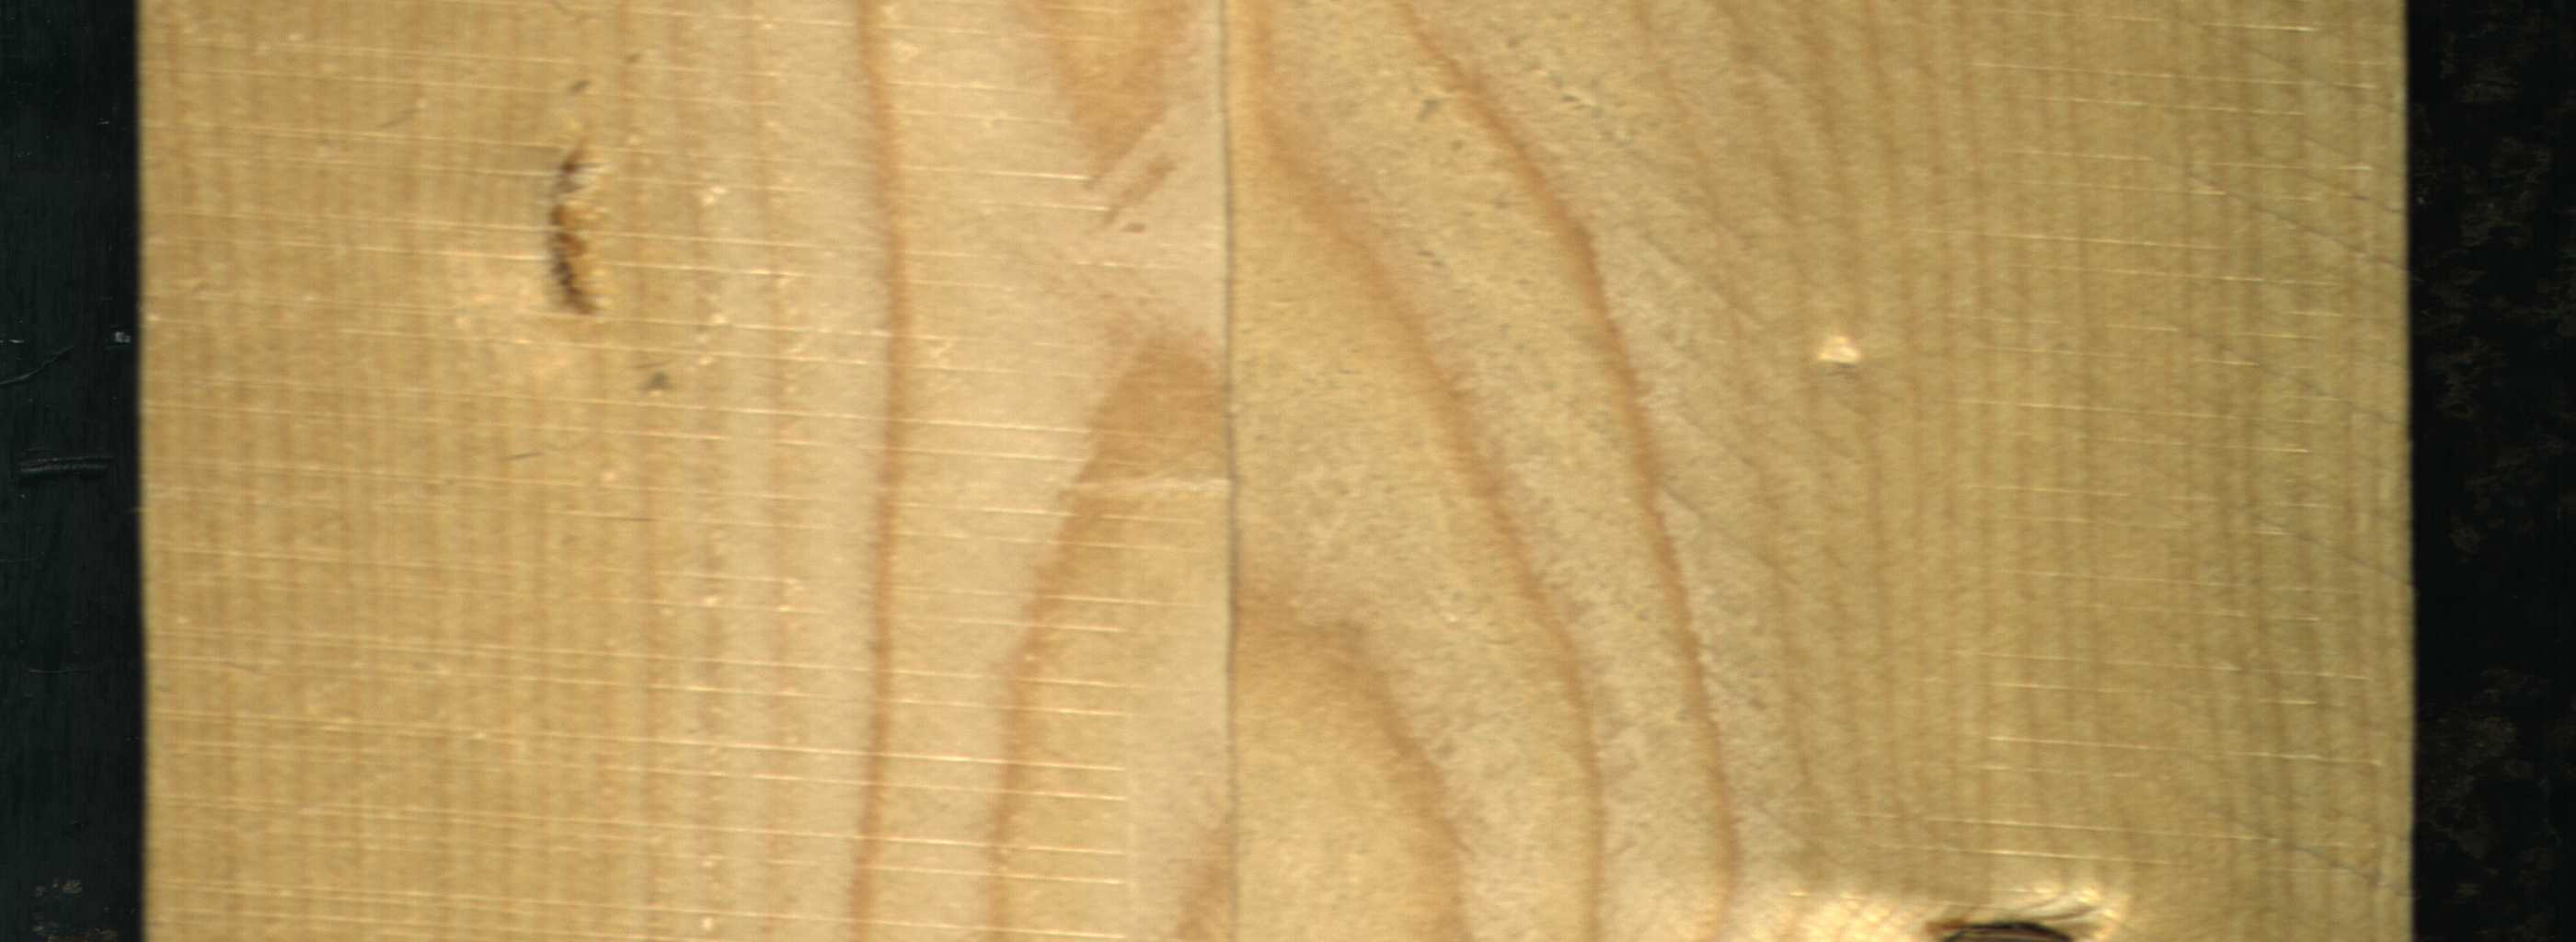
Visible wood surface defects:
resin
Dead_Knot